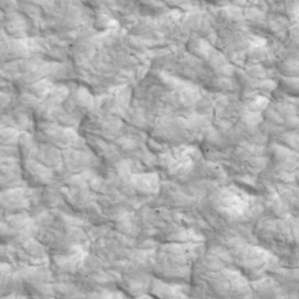
Label: non_frost